Question: I'm getting this error when I build the android app:
Error:The SDK Build Tools revision (19.0.0) is too low for project ':CordovaLib'. Minimum required is 19.1.0
I've looked at other posts, and their solutions didn't work for me. I tried editing build.gradle and changed buildToolsVersion.
'''
import java.util.regex.Pattern
apply plugin: 'android'
buildscript {
repositories {
mavenCentral()
}
dependencies {
classpath 'com.android.tools.build:gradle:0.14.+'
}
}
ext.multiarch=false
dependencies {
compile fileTree(dir: 'libs', include: '*.jar')
for (subproject in getProjectList()) {
compile project(subproject)
}
}
android {
sourceSets {
main {
manifest.srcFile 'AndroidManifest.xml'
java.srcDirs = ['src']
resources.srcDirs = ['src']
aidl.srcDirs = ['src']
renderscript.srcDirs = ['src']
res.srcDirs = ['res']
assets.srcDirs = ['assets']
}
}
defaultConfig {
versionCode Integer.parseInt("" + getVersionCodeFromManifest() + "0")
}
compileSdkVersion 19
buildToolsVersion '19.1.0'
'''
Also, in my SDK manager, I have everything installed.

I'm not sure if this is helpful, but this is my manifest file.
'''
<?xml version='1.0' encoding='utf-8'?>
<manifest android:hardwareAccelerated="true" android:versionCode="10000" android:versionName="1.0.0" package="com.phonegap.helloworld" xmlns:android="http://schemas.android.com/apk/res/android">
<supports-screens android:anyDensity="true" android:largeScreens="true" android:normalScreens="true" android:resizeable="true" android:smallScreens="true" android:xlargeScreens="true" />
<uses-permission android:name="android.permission.INTERNET" />
<application android:hardwareAccelerated="true" android:icon="@drawable/icon" android:label="@string/app_name">
<activity android:configChanges="orientation|keyboardHidden|keyboard|screenSize|locale" android:label="@string/activity_name" android:launchMode="singleTop" android:name="CordovaApp" android:theme="@android:style/Theme.Black.NoTitleBar" android:windowSoftInputMode="adjustResize">
<intent-filter android:label="@string/launcher_name">
<action android:name="android.intent.action.MAIN" />
<category android:name="android.intent.category.LAUNCHER" />
</intent-filter>
</activity>
</application>
<uses-sdk android:minSdkVersion="9" android:targetSdkVersion="19" />
</manifest>
'''
Any suggestions?
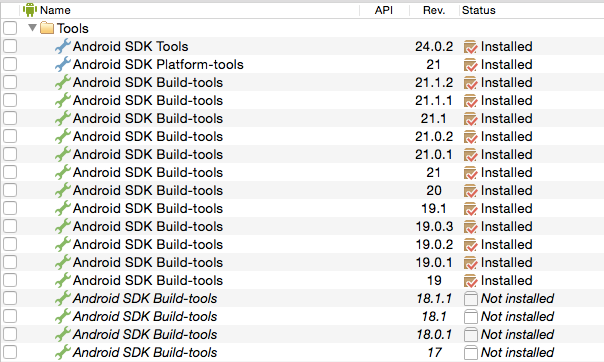
Answer: It is complaining about the ':CordovaLib' module, not your main module - make sure the 'build.gradle' file for that module is using at least build tools 19.1.0 (or try updating Cordova).